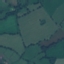
Land use / land cover class: Pasture